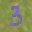
Label: 3